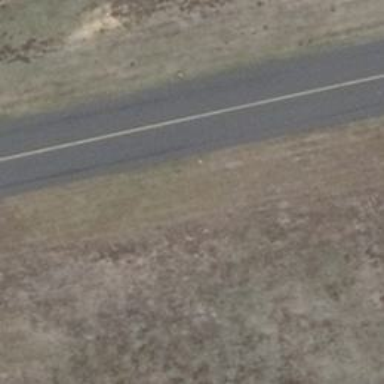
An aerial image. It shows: Taxiway edge marked with aviation lights.